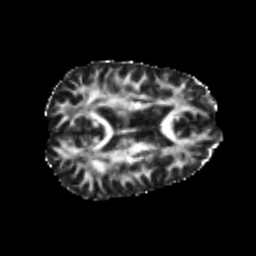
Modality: FA
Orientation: axial
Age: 24
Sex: male
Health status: healthy
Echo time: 0.074 s